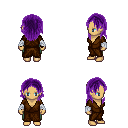
a pixel art fantasy rpg character, female body template, human, tanned skin, brown robe, teal pants, purple long hairstyle, white cloth bandages, four views (front, back, left, right), 2x2 character sprite sheet, small pixel art, hard edges, no anti-aliasing